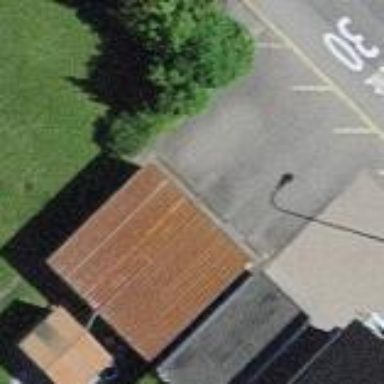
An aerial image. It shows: Garage.